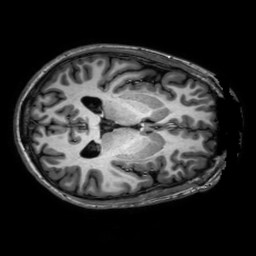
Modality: T1w
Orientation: axial
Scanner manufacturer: philips
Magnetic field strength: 3 T
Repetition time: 0.0096 s
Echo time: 0.0046 s